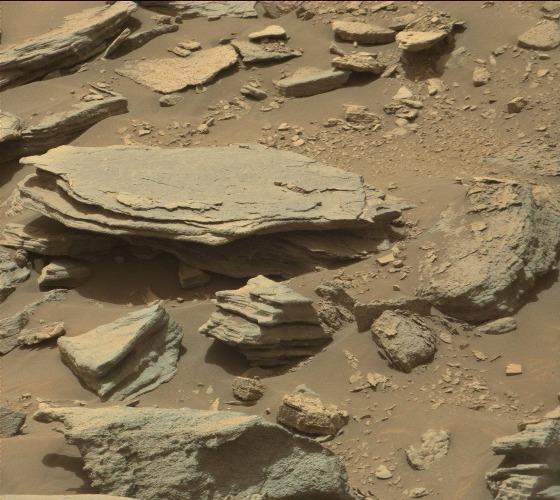
Terrain classes present: Bedrock, Gravel / Sand / Soil, Rock, Shadow